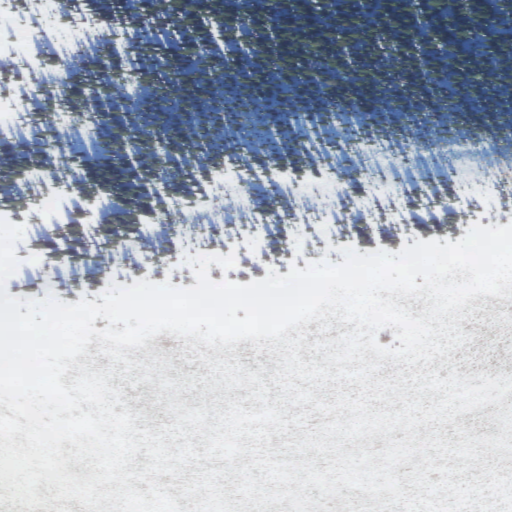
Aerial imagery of mountain in Washington named Disappointment containing shrub and evergreen forest